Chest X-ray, PA view. Patient: 25 years old, sex M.
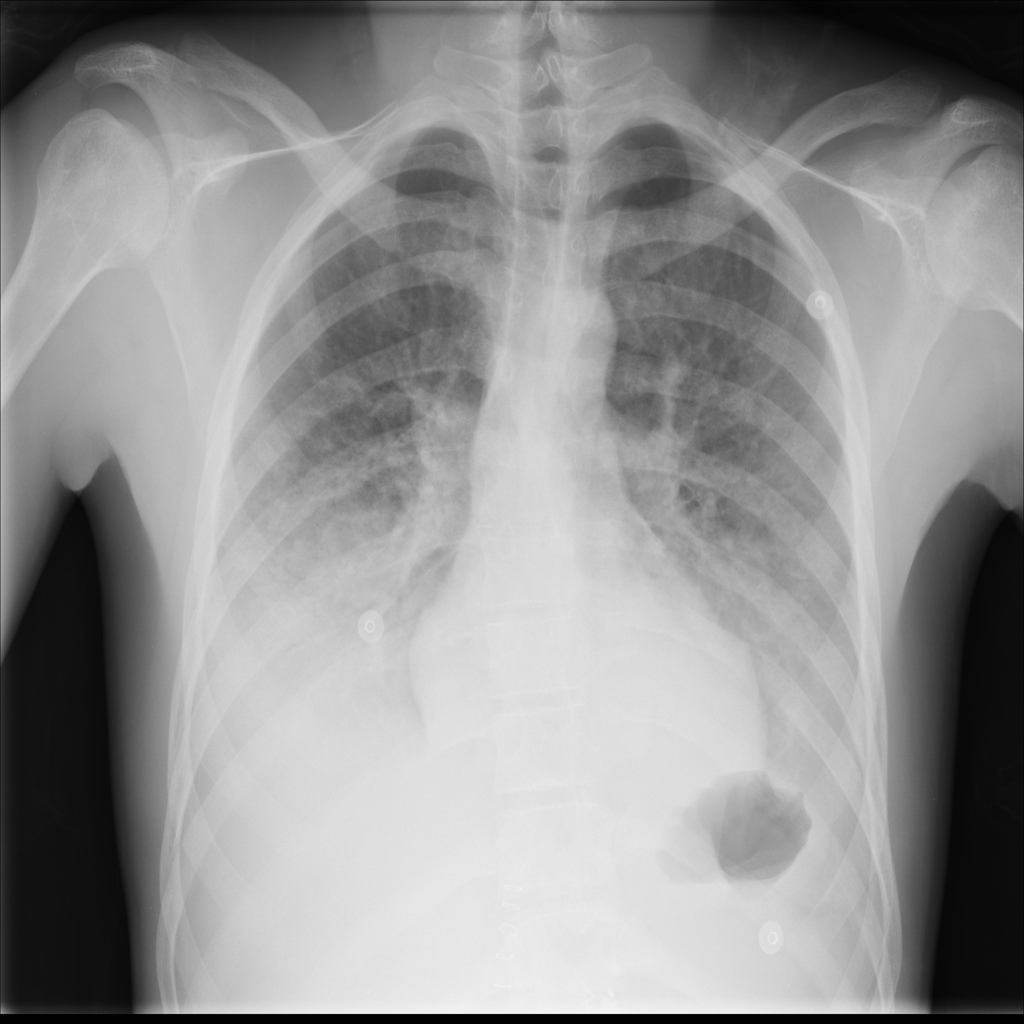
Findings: Effusion